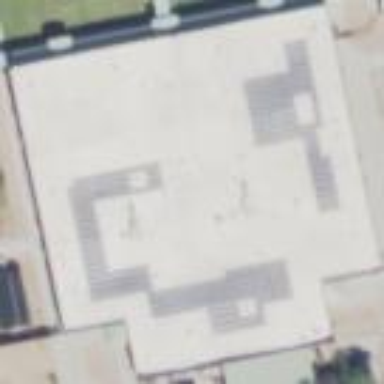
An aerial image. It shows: School building.